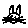
Label: cat